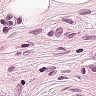
Metastatic tissue present: yes